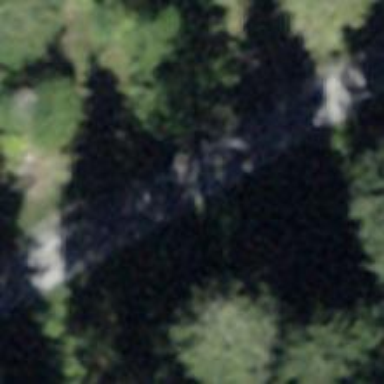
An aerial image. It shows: Culvert tunnel.